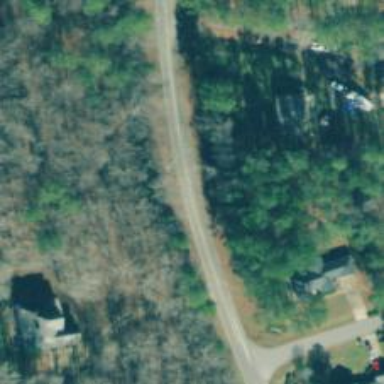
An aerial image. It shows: Tertiary road.